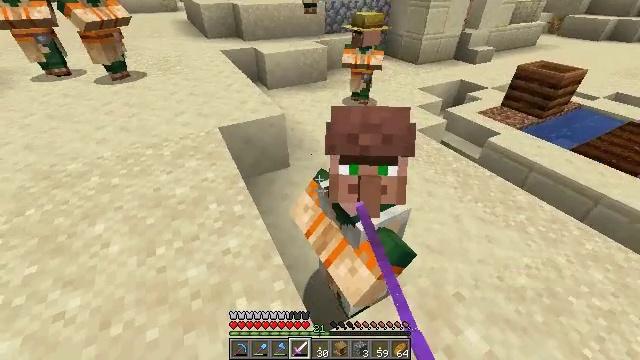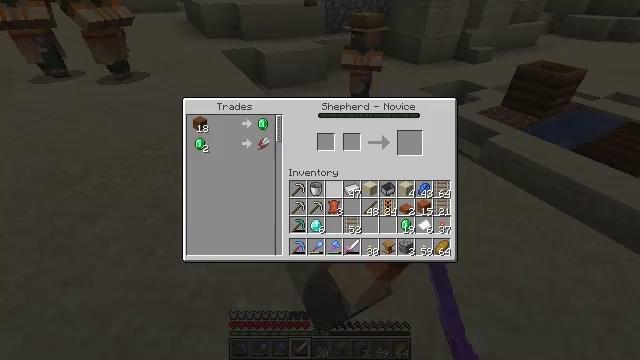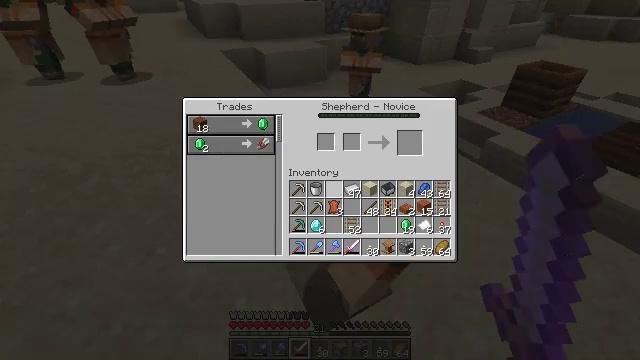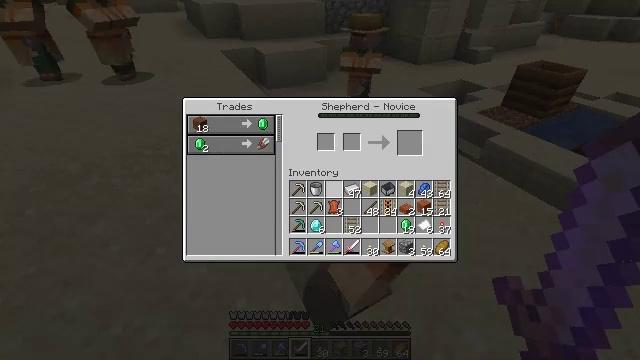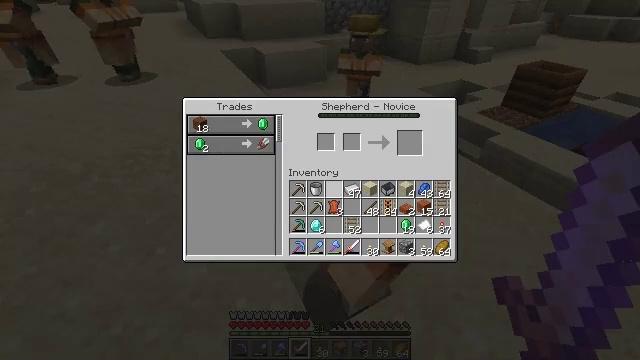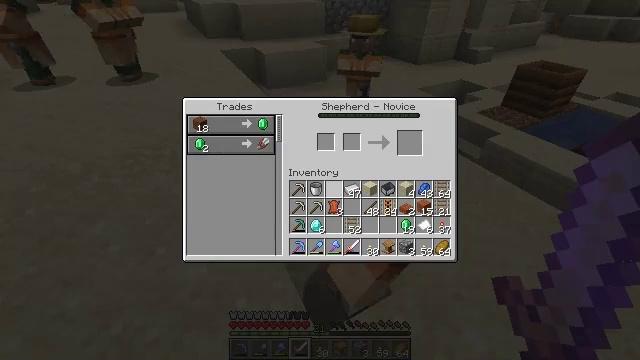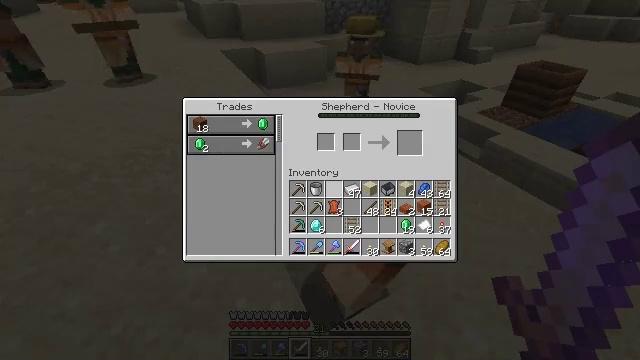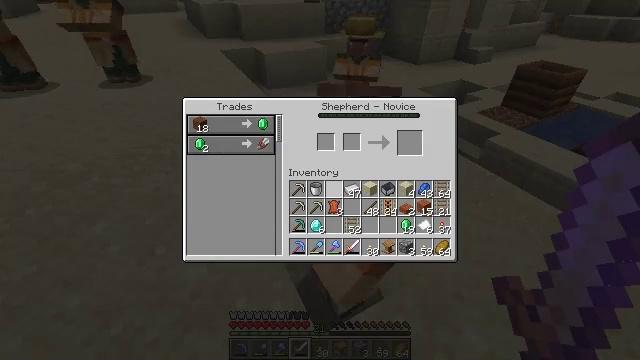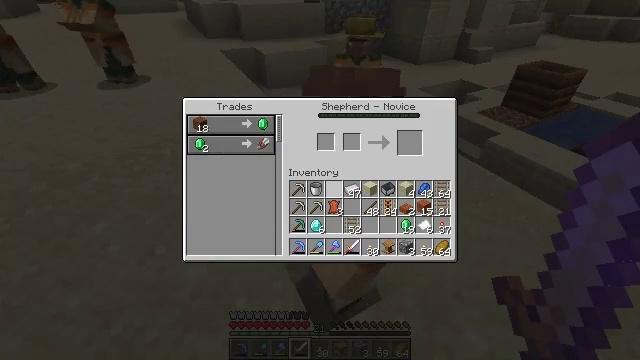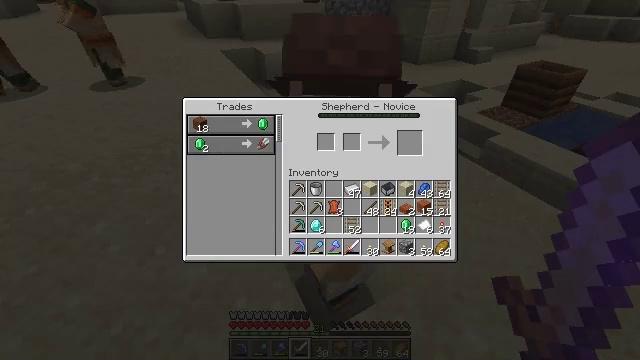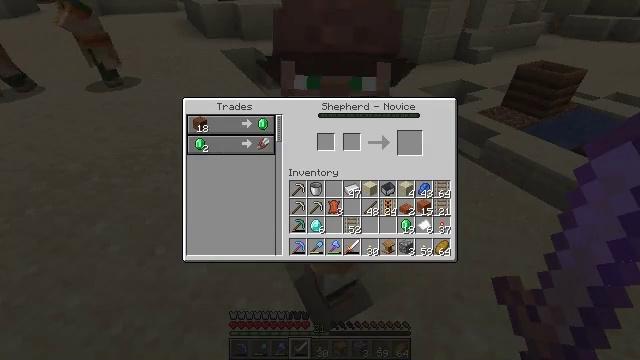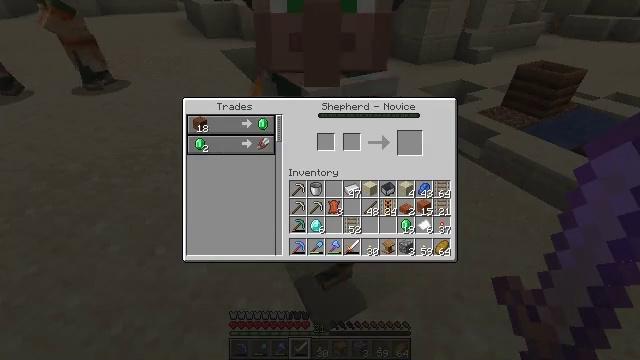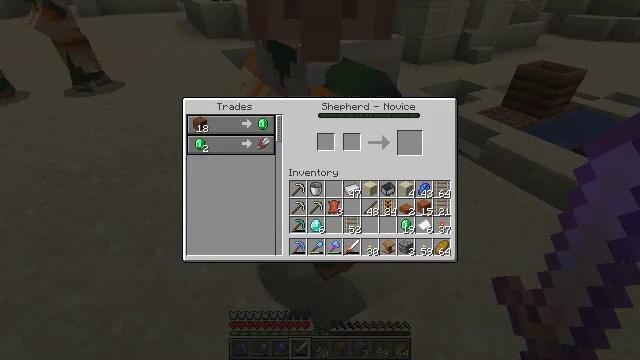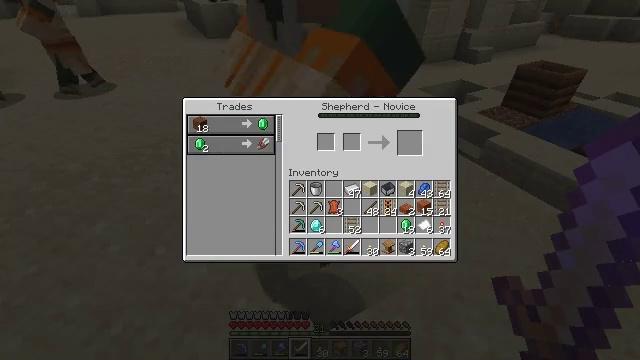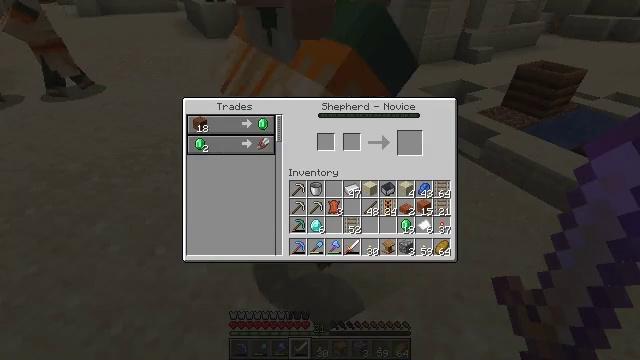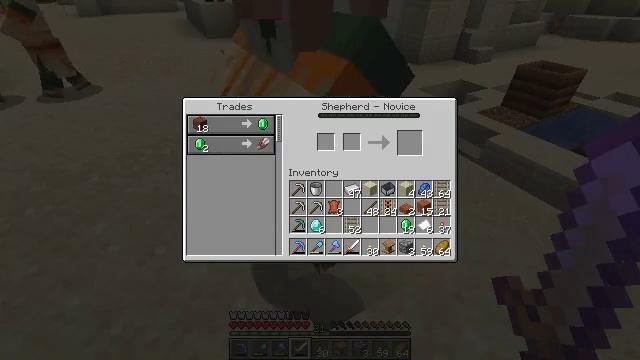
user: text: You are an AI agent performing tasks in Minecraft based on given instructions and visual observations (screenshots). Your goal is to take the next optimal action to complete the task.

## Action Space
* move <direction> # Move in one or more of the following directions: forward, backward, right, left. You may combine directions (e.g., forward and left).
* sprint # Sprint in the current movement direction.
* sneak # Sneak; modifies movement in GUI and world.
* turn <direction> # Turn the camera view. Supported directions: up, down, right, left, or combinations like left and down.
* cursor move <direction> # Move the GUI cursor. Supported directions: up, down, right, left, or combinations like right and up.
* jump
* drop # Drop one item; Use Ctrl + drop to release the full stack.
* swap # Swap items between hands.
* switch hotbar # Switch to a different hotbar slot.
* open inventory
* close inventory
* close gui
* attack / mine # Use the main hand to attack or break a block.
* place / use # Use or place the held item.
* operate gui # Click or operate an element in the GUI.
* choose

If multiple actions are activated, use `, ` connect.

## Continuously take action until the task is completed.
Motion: motion action
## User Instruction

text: Gather the acacia fence.
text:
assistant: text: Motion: cursor move right, open gui
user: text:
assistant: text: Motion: no_op
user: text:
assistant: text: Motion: no_op
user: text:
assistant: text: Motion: no_op
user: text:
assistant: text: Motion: no_op
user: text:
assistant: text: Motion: no_op
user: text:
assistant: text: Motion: no_op
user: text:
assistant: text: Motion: no_op
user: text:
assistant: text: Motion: cursor move left
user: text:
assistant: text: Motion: cursor move left and up
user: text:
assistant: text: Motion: no_op
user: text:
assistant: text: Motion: no_op
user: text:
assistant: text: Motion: no_op
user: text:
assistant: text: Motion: no_op
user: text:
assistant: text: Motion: cursor move right
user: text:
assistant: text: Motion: cursor move right
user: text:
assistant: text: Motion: no_op
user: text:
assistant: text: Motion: turn left and up, close gui
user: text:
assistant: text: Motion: turn left and up
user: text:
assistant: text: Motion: turn left and up
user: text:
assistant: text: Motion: turn left and up
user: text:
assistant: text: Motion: no_op
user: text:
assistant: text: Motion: move forward
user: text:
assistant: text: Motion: move forward
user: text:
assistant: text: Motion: move forward
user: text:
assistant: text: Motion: move forward
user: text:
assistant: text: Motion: move forward
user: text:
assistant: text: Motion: move forward
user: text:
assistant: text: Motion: move forward
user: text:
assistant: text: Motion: move forward, turn right